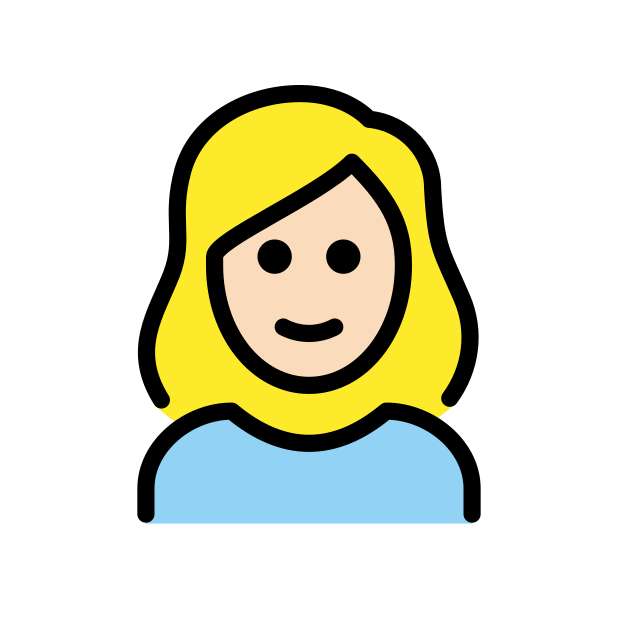
woman: light skin tone, blond hair